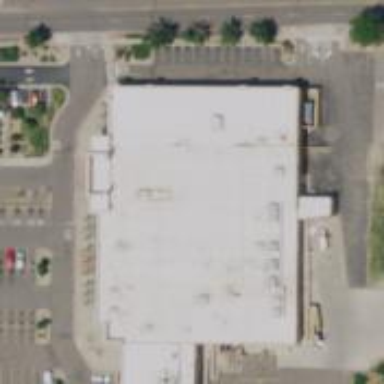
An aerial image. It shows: Supermarket.